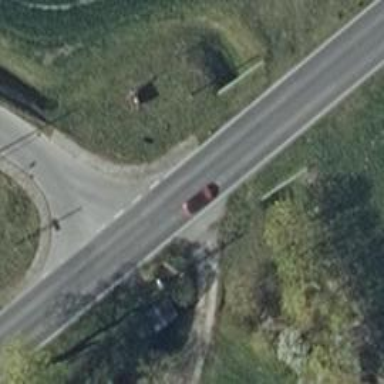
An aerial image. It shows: Secondary road with asphalt surface.